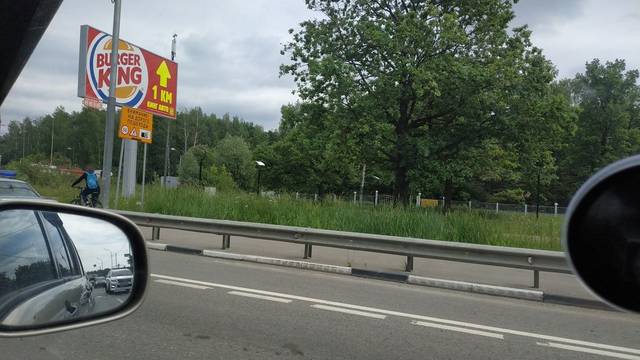
Region: Russia
Coordinates: 55.948, 38.046